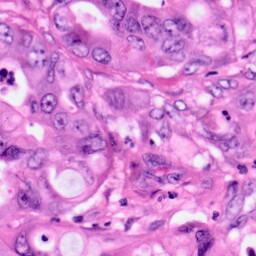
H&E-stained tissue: Pancreatic